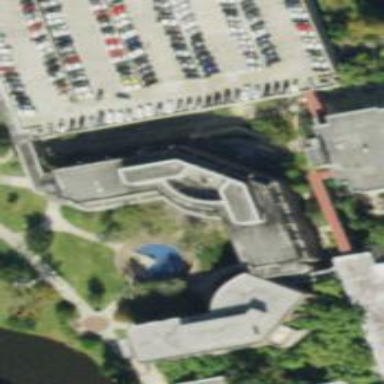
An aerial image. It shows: View of university building.